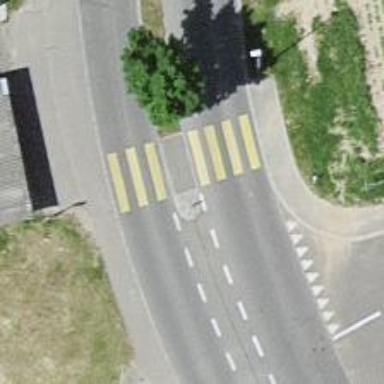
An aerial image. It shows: Secondary road with asphalt surface.